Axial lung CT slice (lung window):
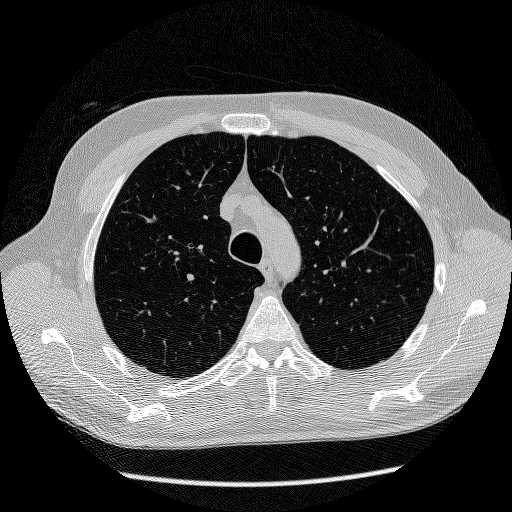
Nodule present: no